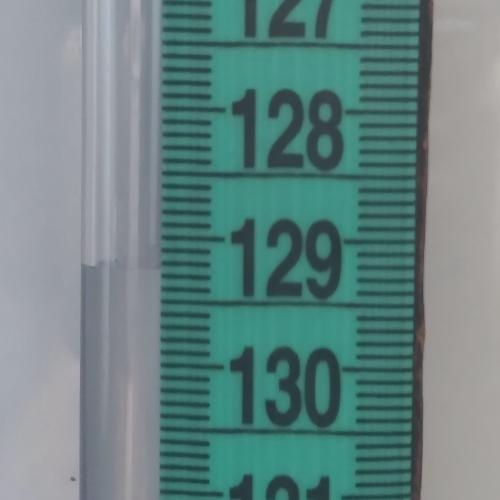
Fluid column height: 129.2 cm